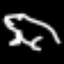
Label: frog